Aerial crown-view tile of a tropical tree (Barro Colorado Island, Panama), acquired 20240611:
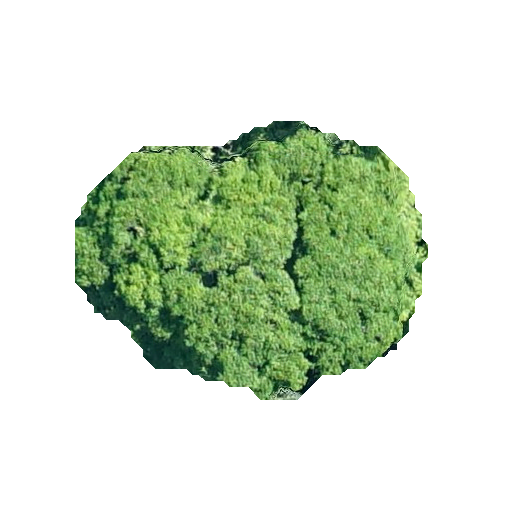
Species: Astronium graveolens
GBIF accepted scientific name: Astronium graveolens
Crown area: 113.858 m²